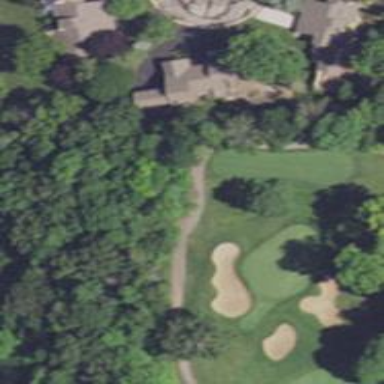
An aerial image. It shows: Service road used as golf cart path.